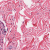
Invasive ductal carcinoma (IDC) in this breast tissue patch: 0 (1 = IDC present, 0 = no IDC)